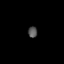
Tissue: lung
Cell type: Myeloid cells
Senescence score: 0.564
Nuclear area (px): 101
Mean DAPI intensity: 82.842